Question: I'm having issues centering a floating button between two other floating buttons.
It looks like this thus far:

The CSS is pretty basic at this point:
'''
A {
float: left;
}
B {
float: left;
}
C {
float: right;
}
'''
Note: Button A is positioned to the left-most extreme on a page and Button C is the right-most. B should be in the middle (that's the idea, anyway).
I know there is no 'center' value for float. And I have read some other solutions for this problem. But most of them involve setting a specific width in a wrapper div, which not an ideal solution, imo, for a liquid layout design. If you have to wrap the button, I'm not sure how that's any better than using straight positioning.
Either way, I'm looking for a solution using a liquid layout approach.
I also tried the following but it did not work.
'''
B {
position: relative;
left: 0;
right: 0;
}
'''
Any help would be most appreciated. Thank you very much.
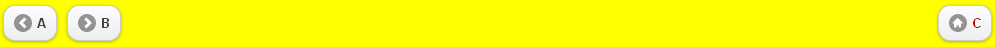
Answer: How about if you put 'text-align: center;' on their container and don't float B at all?
(I'm assuming it is an inline element, if not also do 'display: inline-block;' on B)